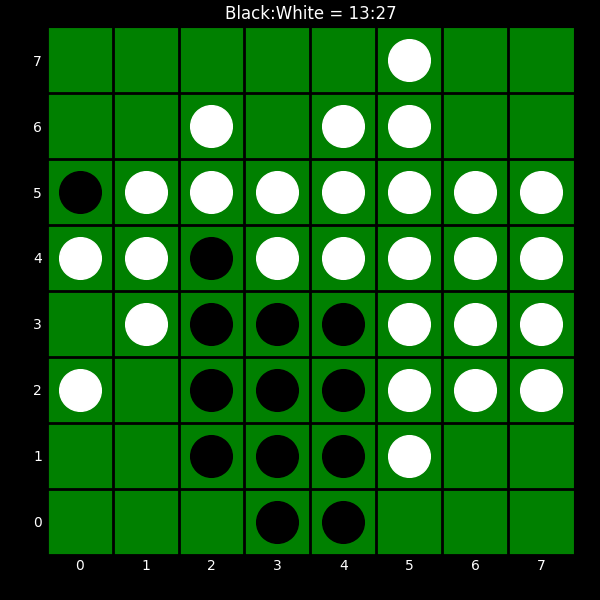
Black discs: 13
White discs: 27